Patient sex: M
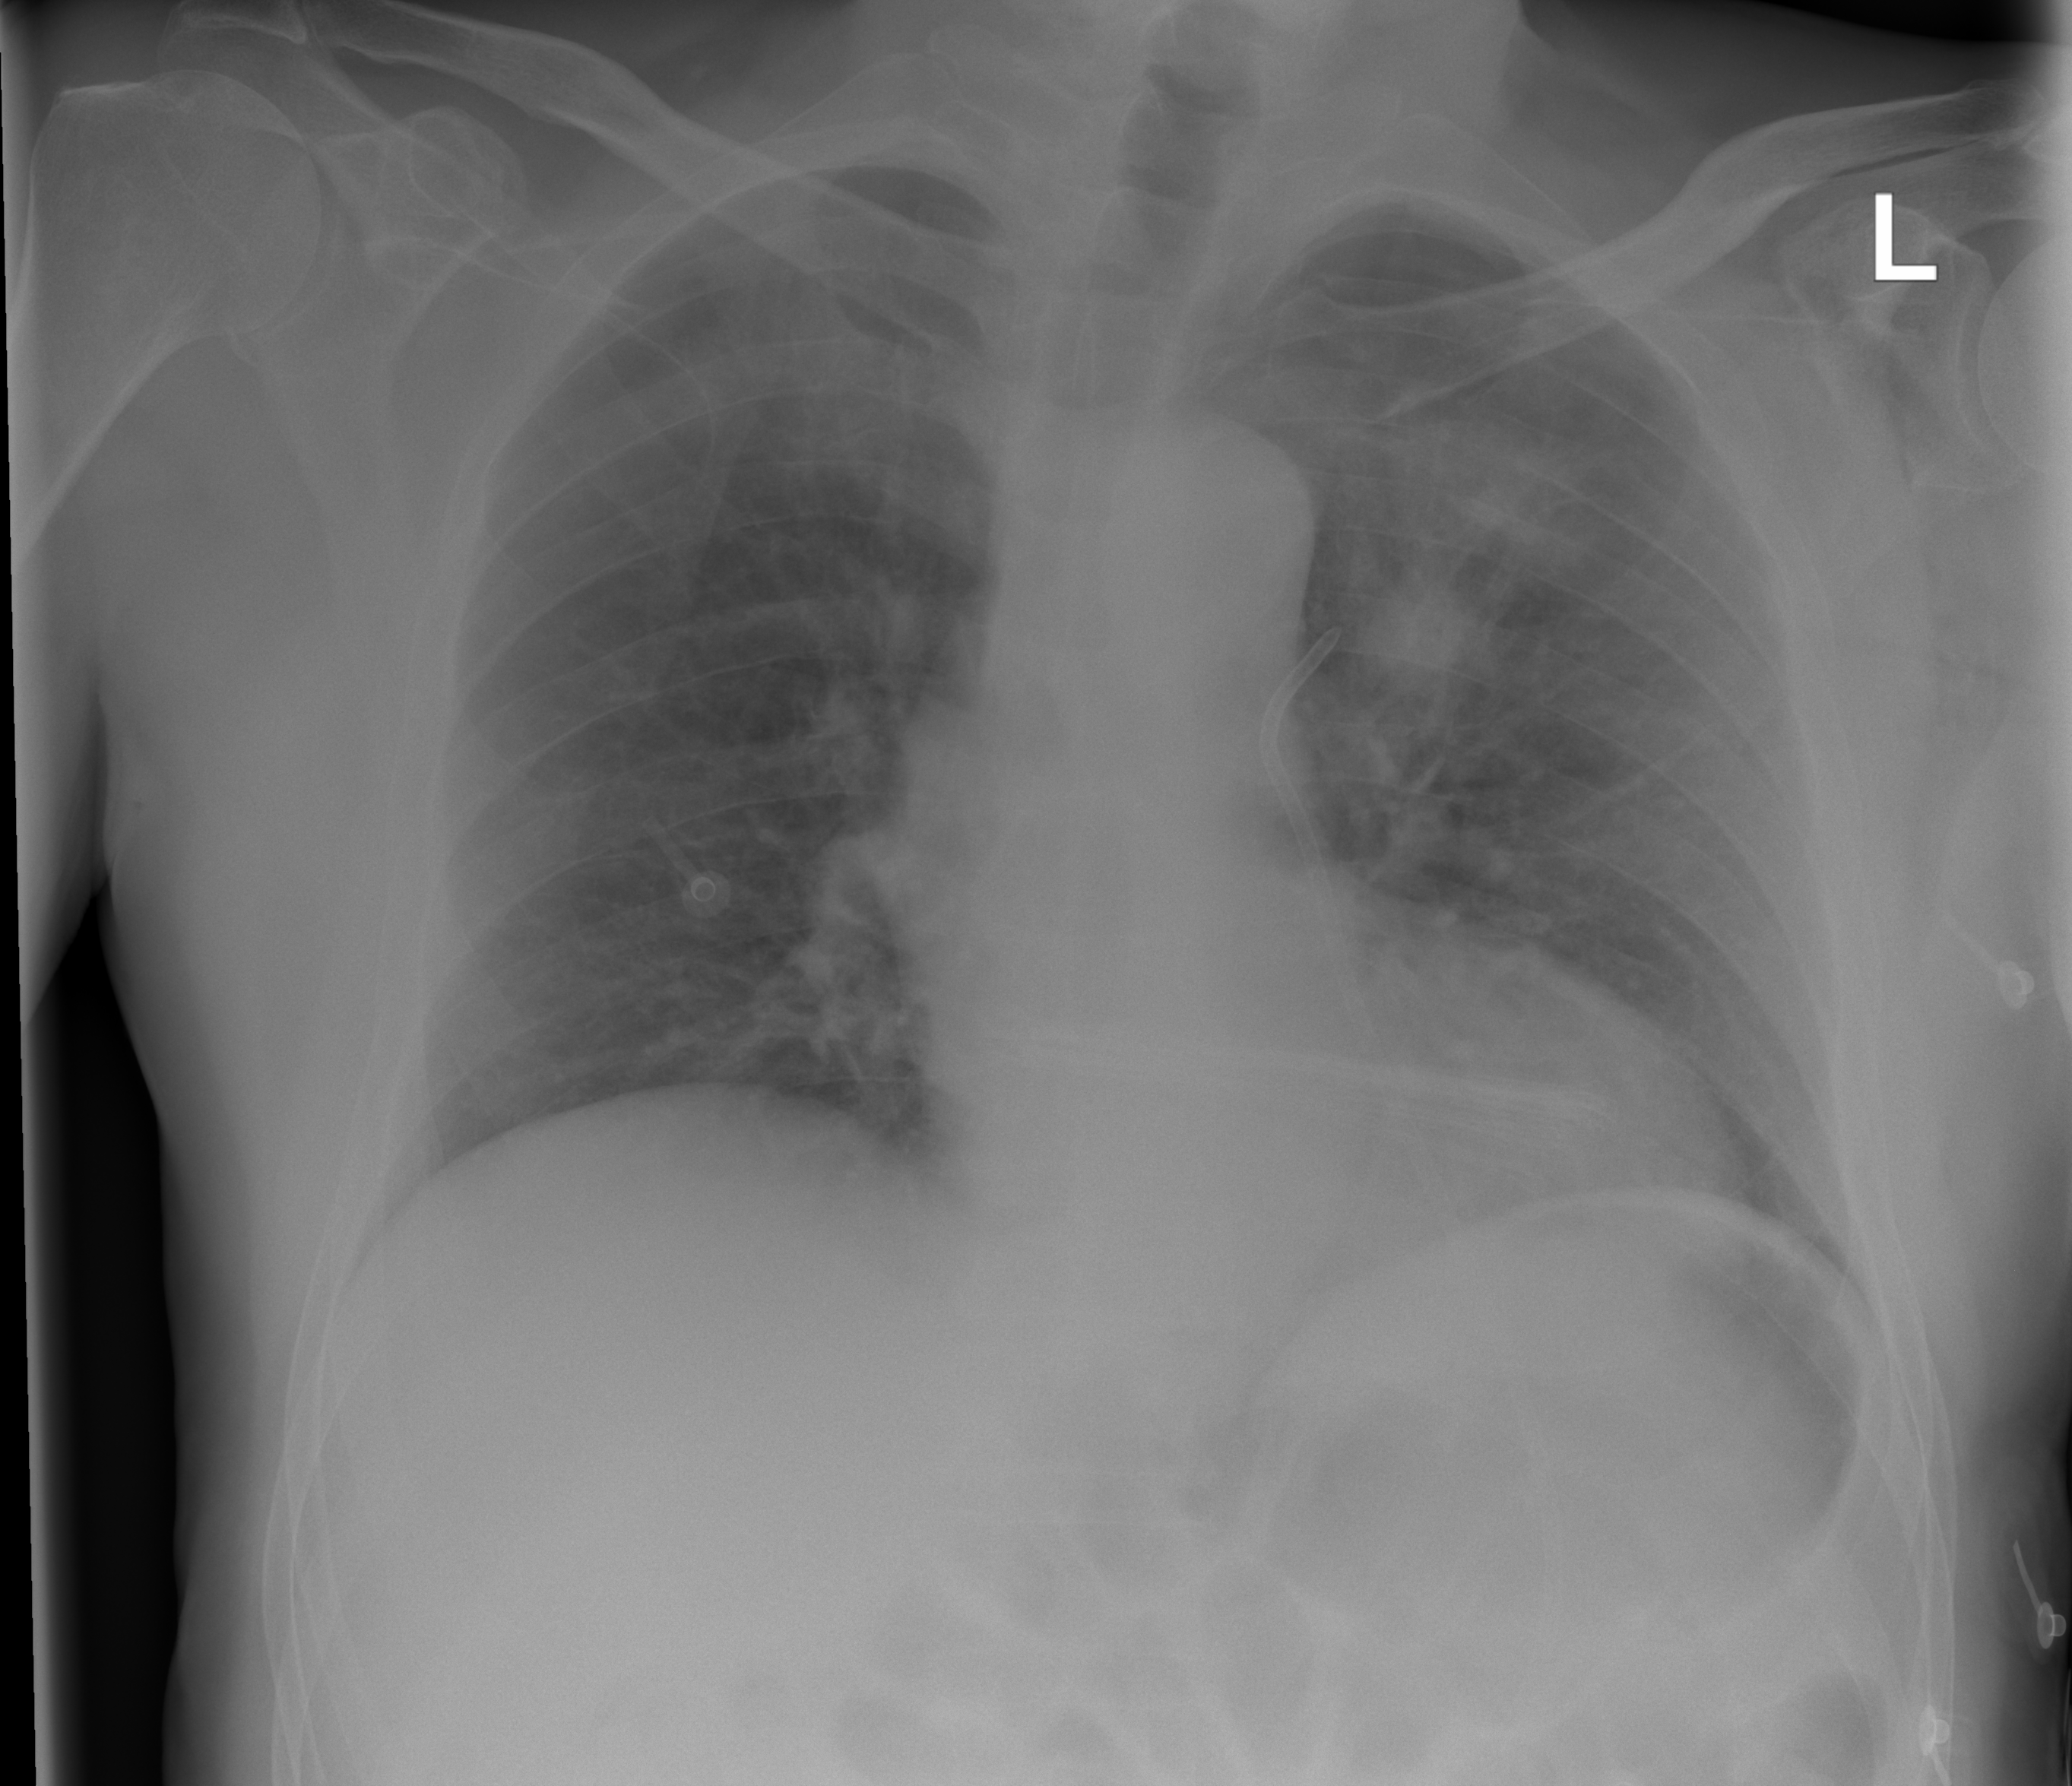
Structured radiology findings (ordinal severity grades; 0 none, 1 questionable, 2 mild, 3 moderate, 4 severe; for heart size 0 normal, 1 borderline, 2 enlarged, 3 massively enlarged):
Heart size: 0
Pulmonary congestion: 0
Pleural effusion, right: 0
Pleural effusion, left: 0
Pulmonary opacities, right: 0
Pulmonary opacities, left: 0
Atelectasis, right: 2
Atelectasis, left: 2